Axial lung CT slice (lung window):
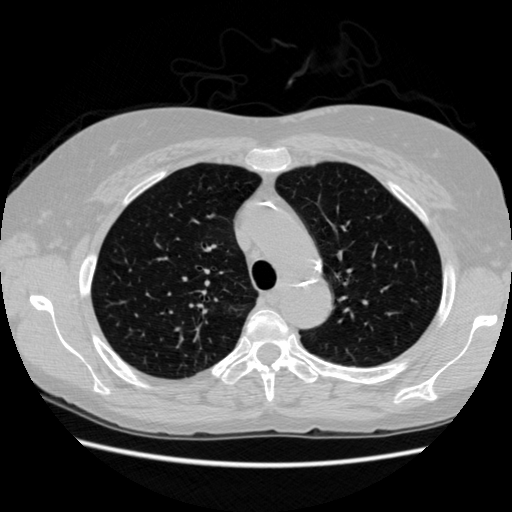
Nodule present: no